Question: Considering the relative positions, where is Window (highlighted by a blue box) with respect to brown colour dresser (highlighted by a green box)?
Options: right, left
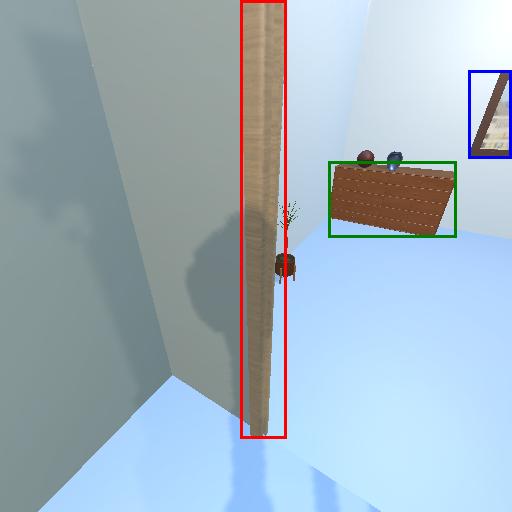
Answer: right